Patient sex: M
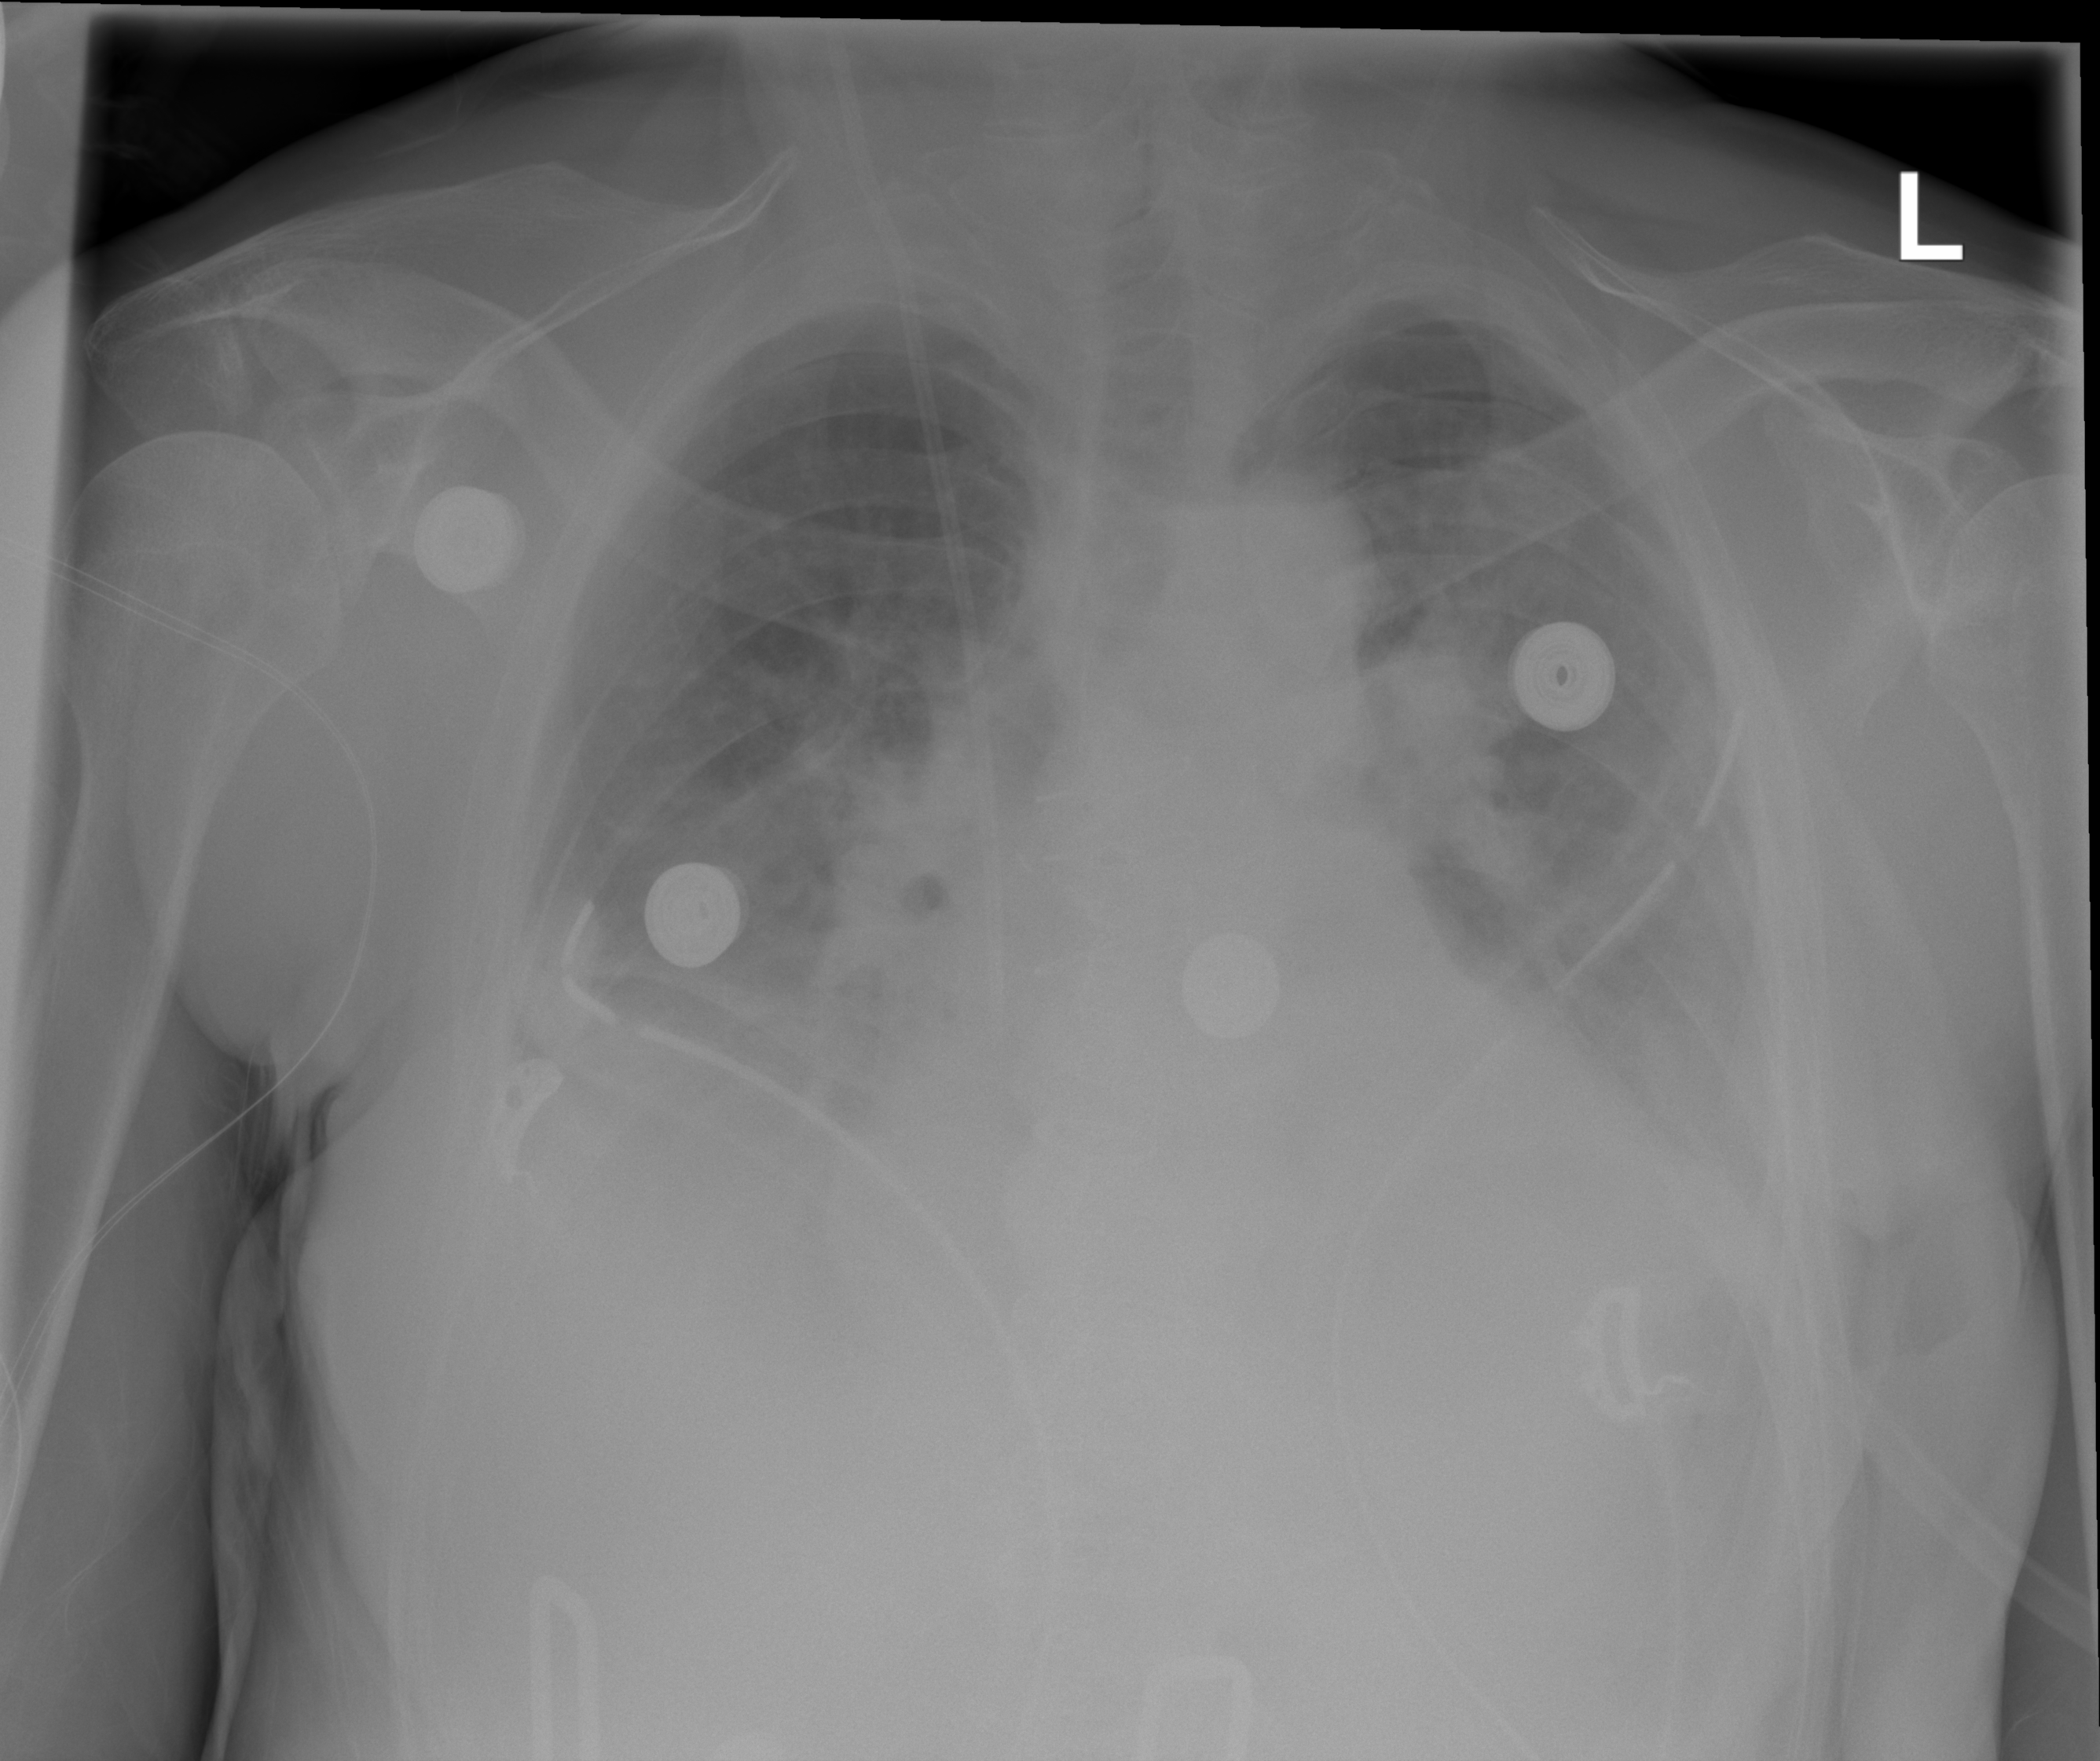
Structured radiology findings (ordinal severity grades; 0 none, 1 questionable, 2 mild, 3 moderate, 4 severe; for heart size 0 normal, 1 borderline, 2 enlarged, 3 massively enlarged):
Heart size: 1
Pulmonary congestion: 3
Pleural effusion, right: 1
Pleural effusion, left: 2
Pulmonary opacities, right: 2
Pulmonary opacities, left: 2
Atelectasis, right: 2
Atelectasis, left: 2